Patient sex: F
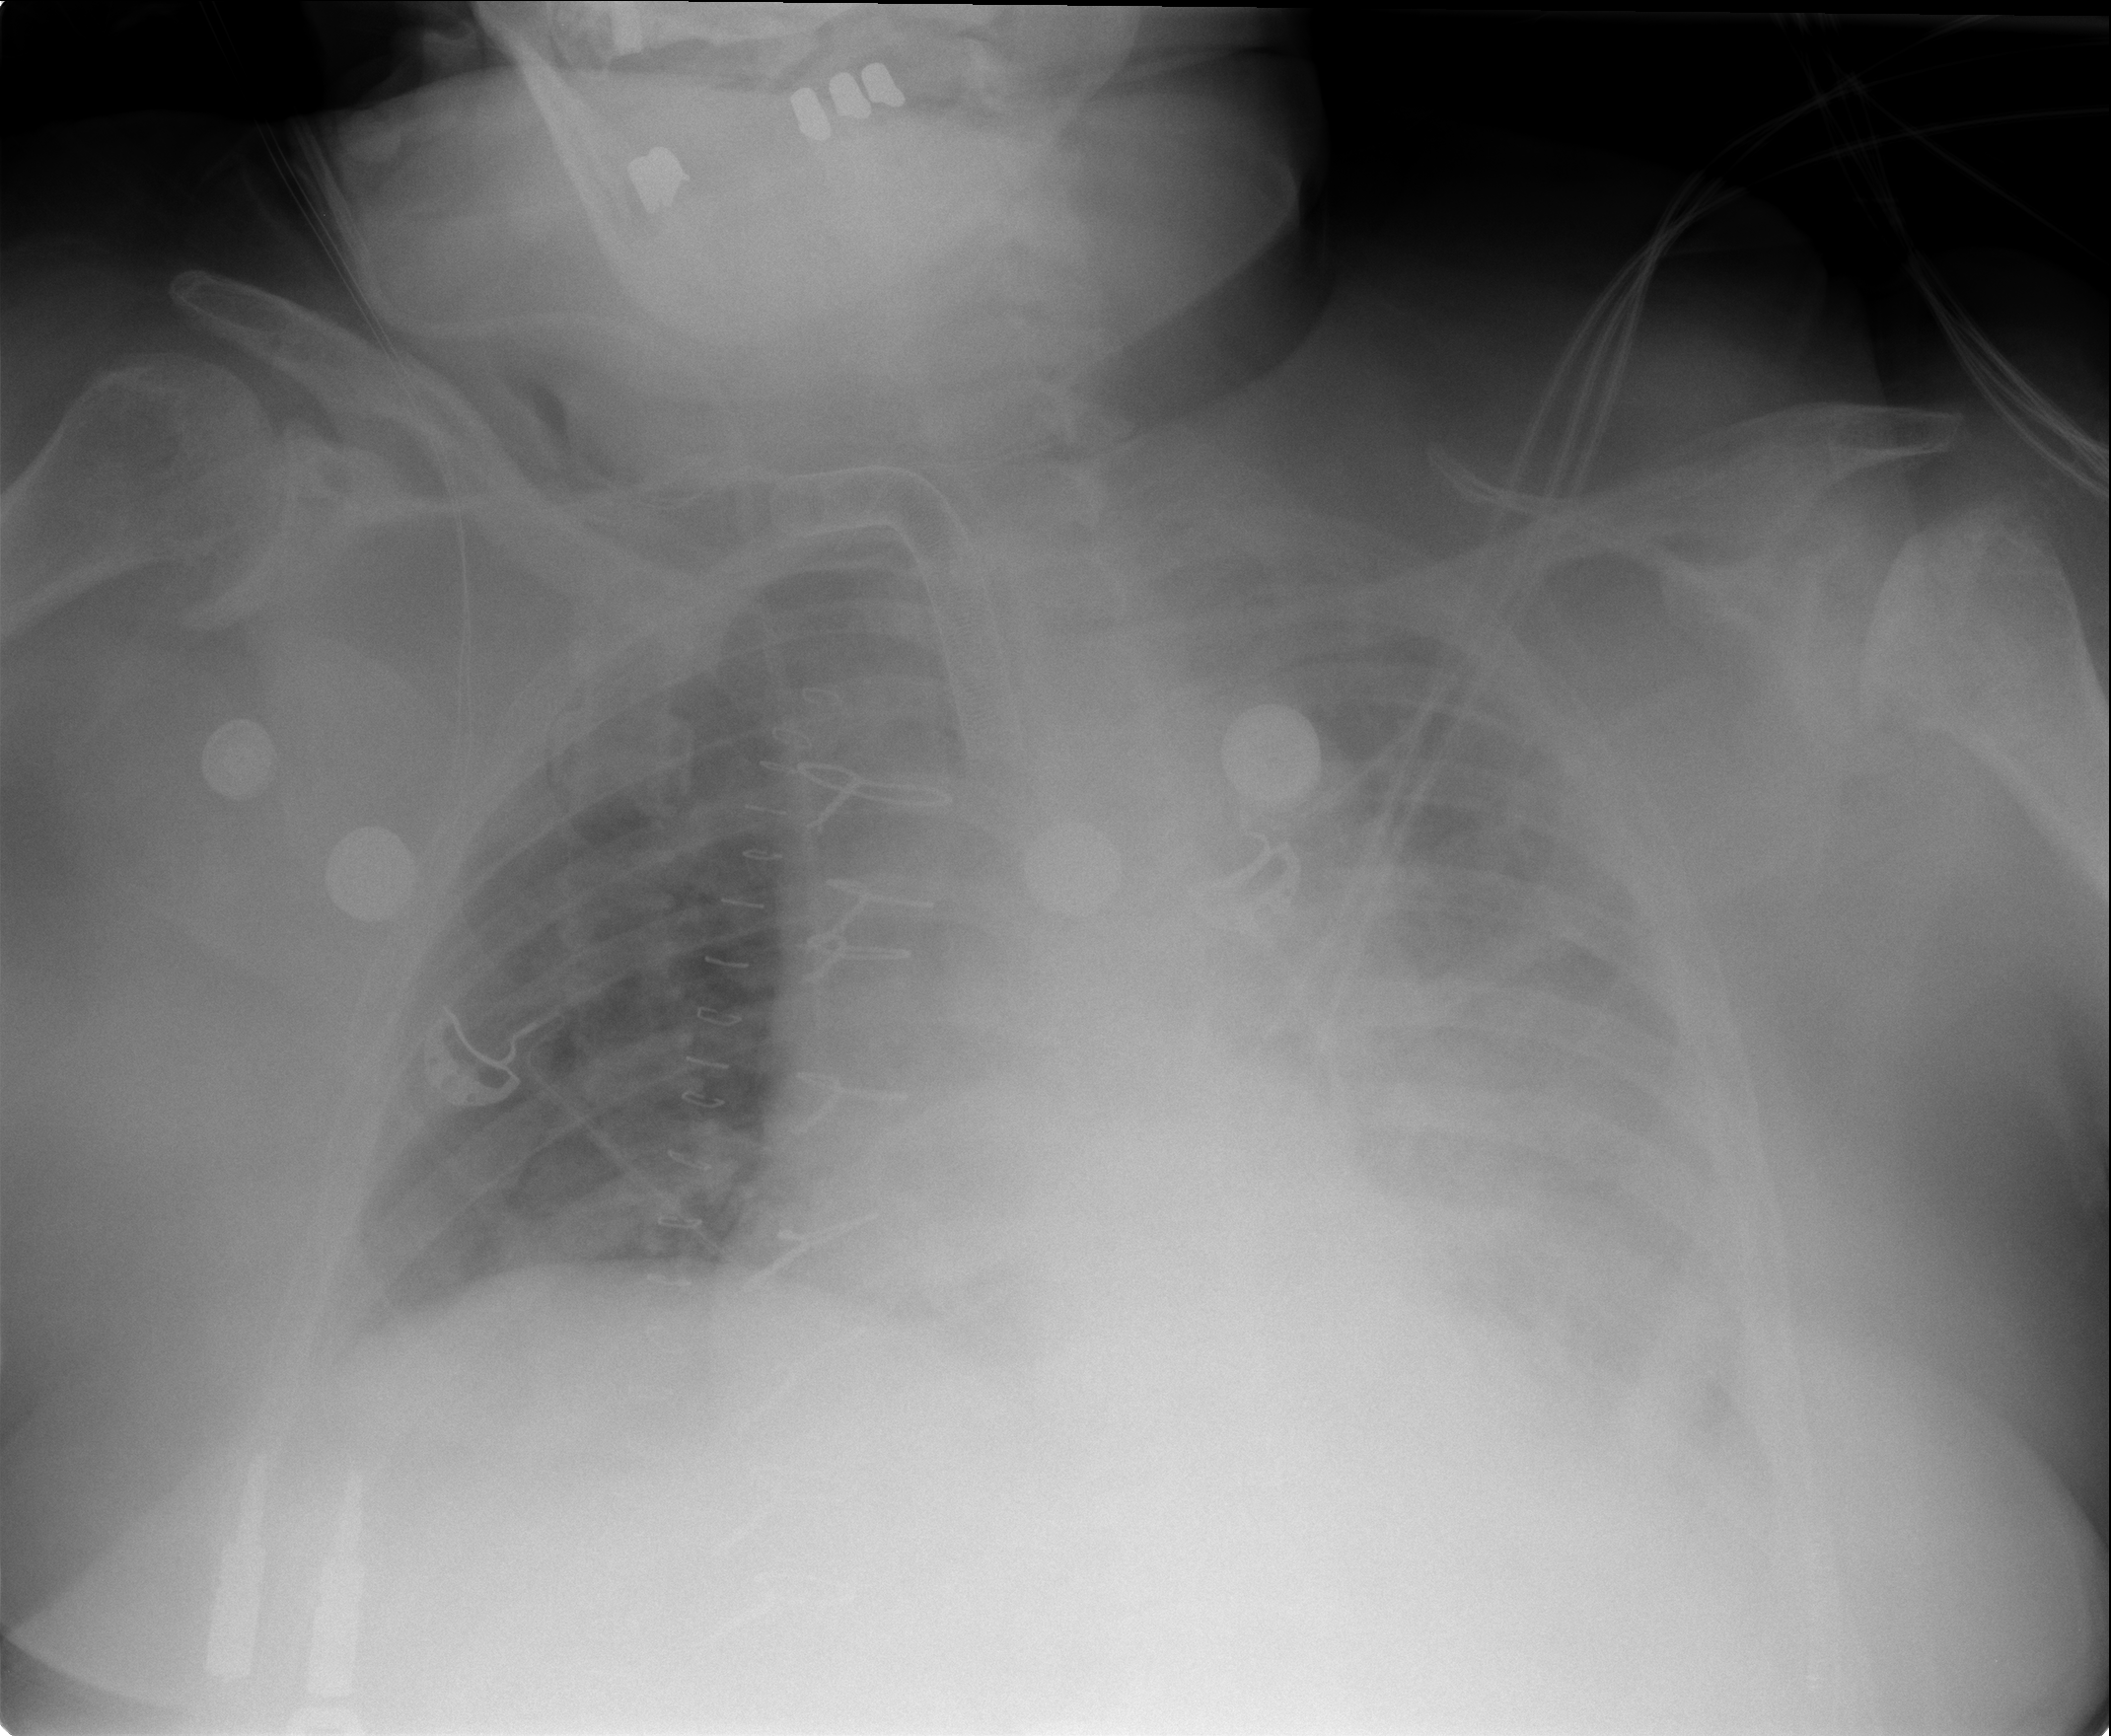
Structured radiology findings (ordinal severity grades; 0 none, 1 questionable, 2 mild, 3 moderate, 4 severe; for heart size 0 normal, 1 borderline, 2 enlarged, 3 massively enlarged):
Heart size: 2
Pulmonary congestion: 3
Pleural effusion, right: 1
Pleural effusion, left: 3
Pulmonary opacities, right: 2
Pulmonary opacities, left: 2
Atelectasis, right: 2
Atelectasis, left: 2